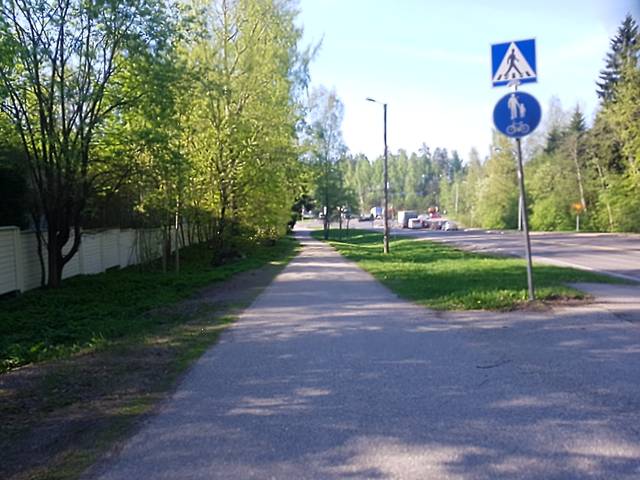
Region: Finland
Coordinates: 60.222, 24.934